Question: I want to add a button over the image which is at last of the column. Here is the code for my column.

'''
Column(
modifier
.fillMaxSize()
.background(color = Background),
horizontalAlignment = Alignment.CenterHorizontally,
) {
Image(
painter = painterResource(id = R.drawable.e_logo),
contentDescription = "Emporium Logo",
modifier = modifier
.size(150.dp, 150.dp)
.padding(top = 39.dp)
)
Text(
text = " ",
color = Color.White,
fontSize = 50.sp,
textAlign = TextAlign.Center,
fontFamily = Oswald,
fontWeight = FontWeight.Bold
)
Divider(color = Color.White, thickness = 1.dp,
modifier = modifier
.padding(
top = 10.dp,
bottom = 20.dp
)
.width(140.dp))
Text(
text = " ",
color = Color.White,
fontSize = 20.sp,
textAlign = TextAlign.Center,
fontFamily = Poppins,
fontWeight = FontWeight.Normal,
)
Image(
painter = painterResource(id = R.drawable.dotted_design),
contentDescription = "Dotted Design",
contentScale = ContentScale.FillWidth,
modifier = modifier
.fillMaxWidth()
.height(1000.dp)
)
}
'''
Whenever i am trying to put the button above or below the background image, it is getting displaced.
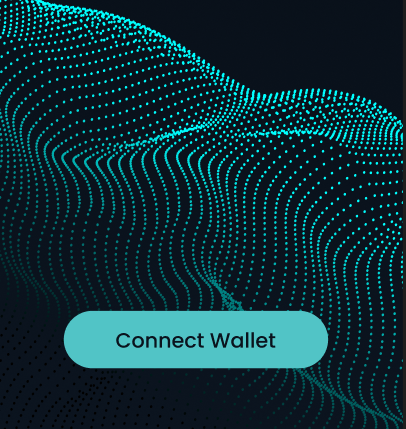
Answer: Use a 'Box' to put elements on top of another.
Something like:
'''
Box(
contentAlignment = Alignment.Center
){
Image(
//...
)
Button(
onClick = {},
modifier = Modifier.align(Alignment.BottomCenter).padding(bottom = xx.dp)
){
Text("Connect Wallet")
}
}
'''
<URL>